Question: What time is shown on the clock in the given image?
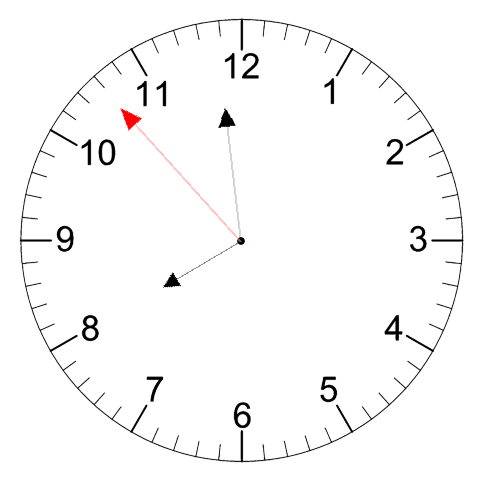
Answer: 07:58:53